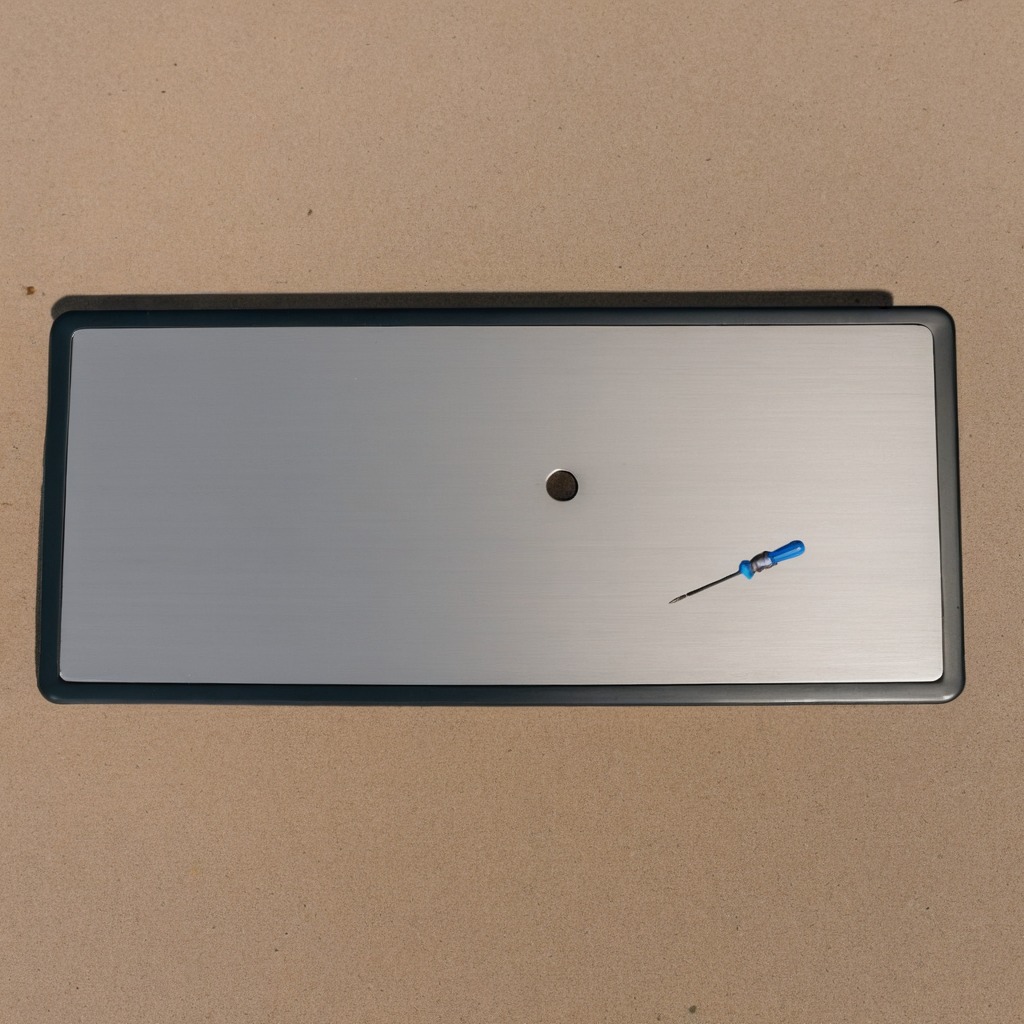
A screwdriver is lying on a table in a temporary outdoor tool station.